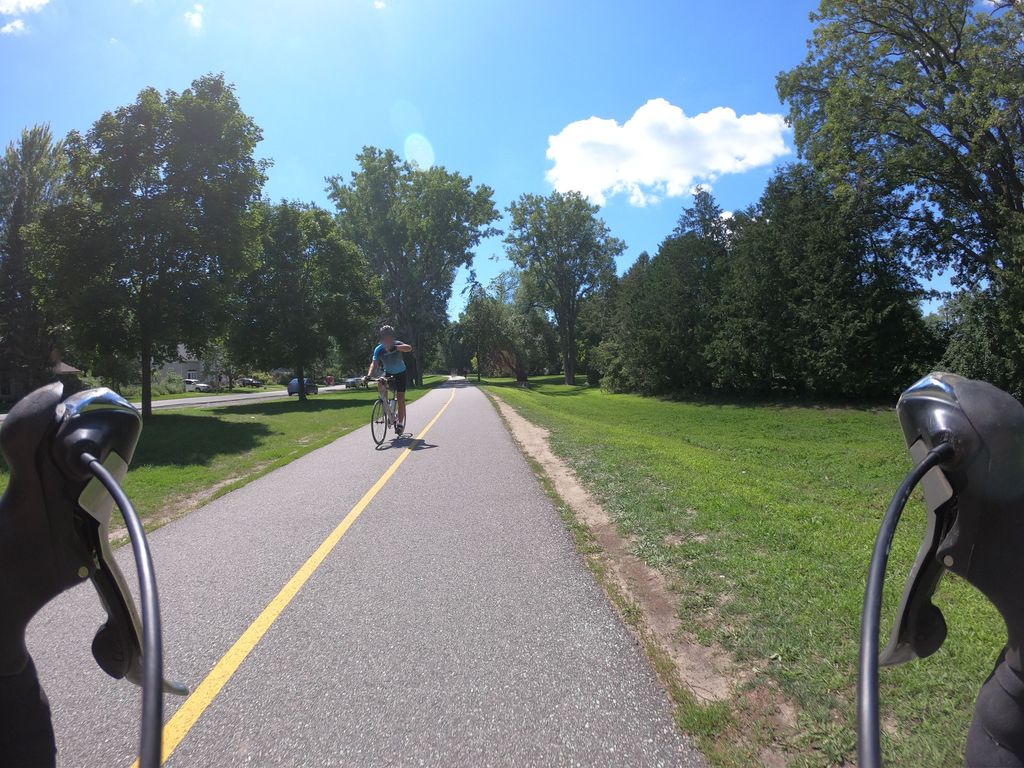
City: ottawa-gatineau